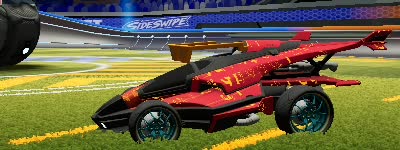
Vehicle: aftershock